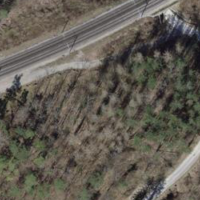
EUNIS habitat code: 41
Species observed at this site:
Buteo buteo